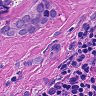
Metastatic tissue present: yes